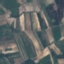
Land use / land cover: PermanentCrop